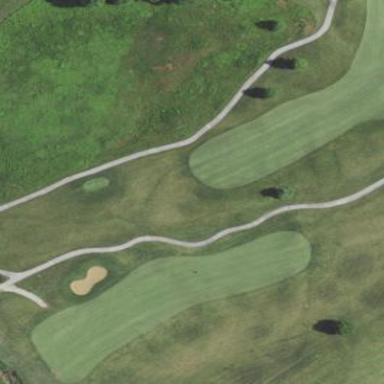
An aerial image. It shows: Golf fairway surrounded by grass.